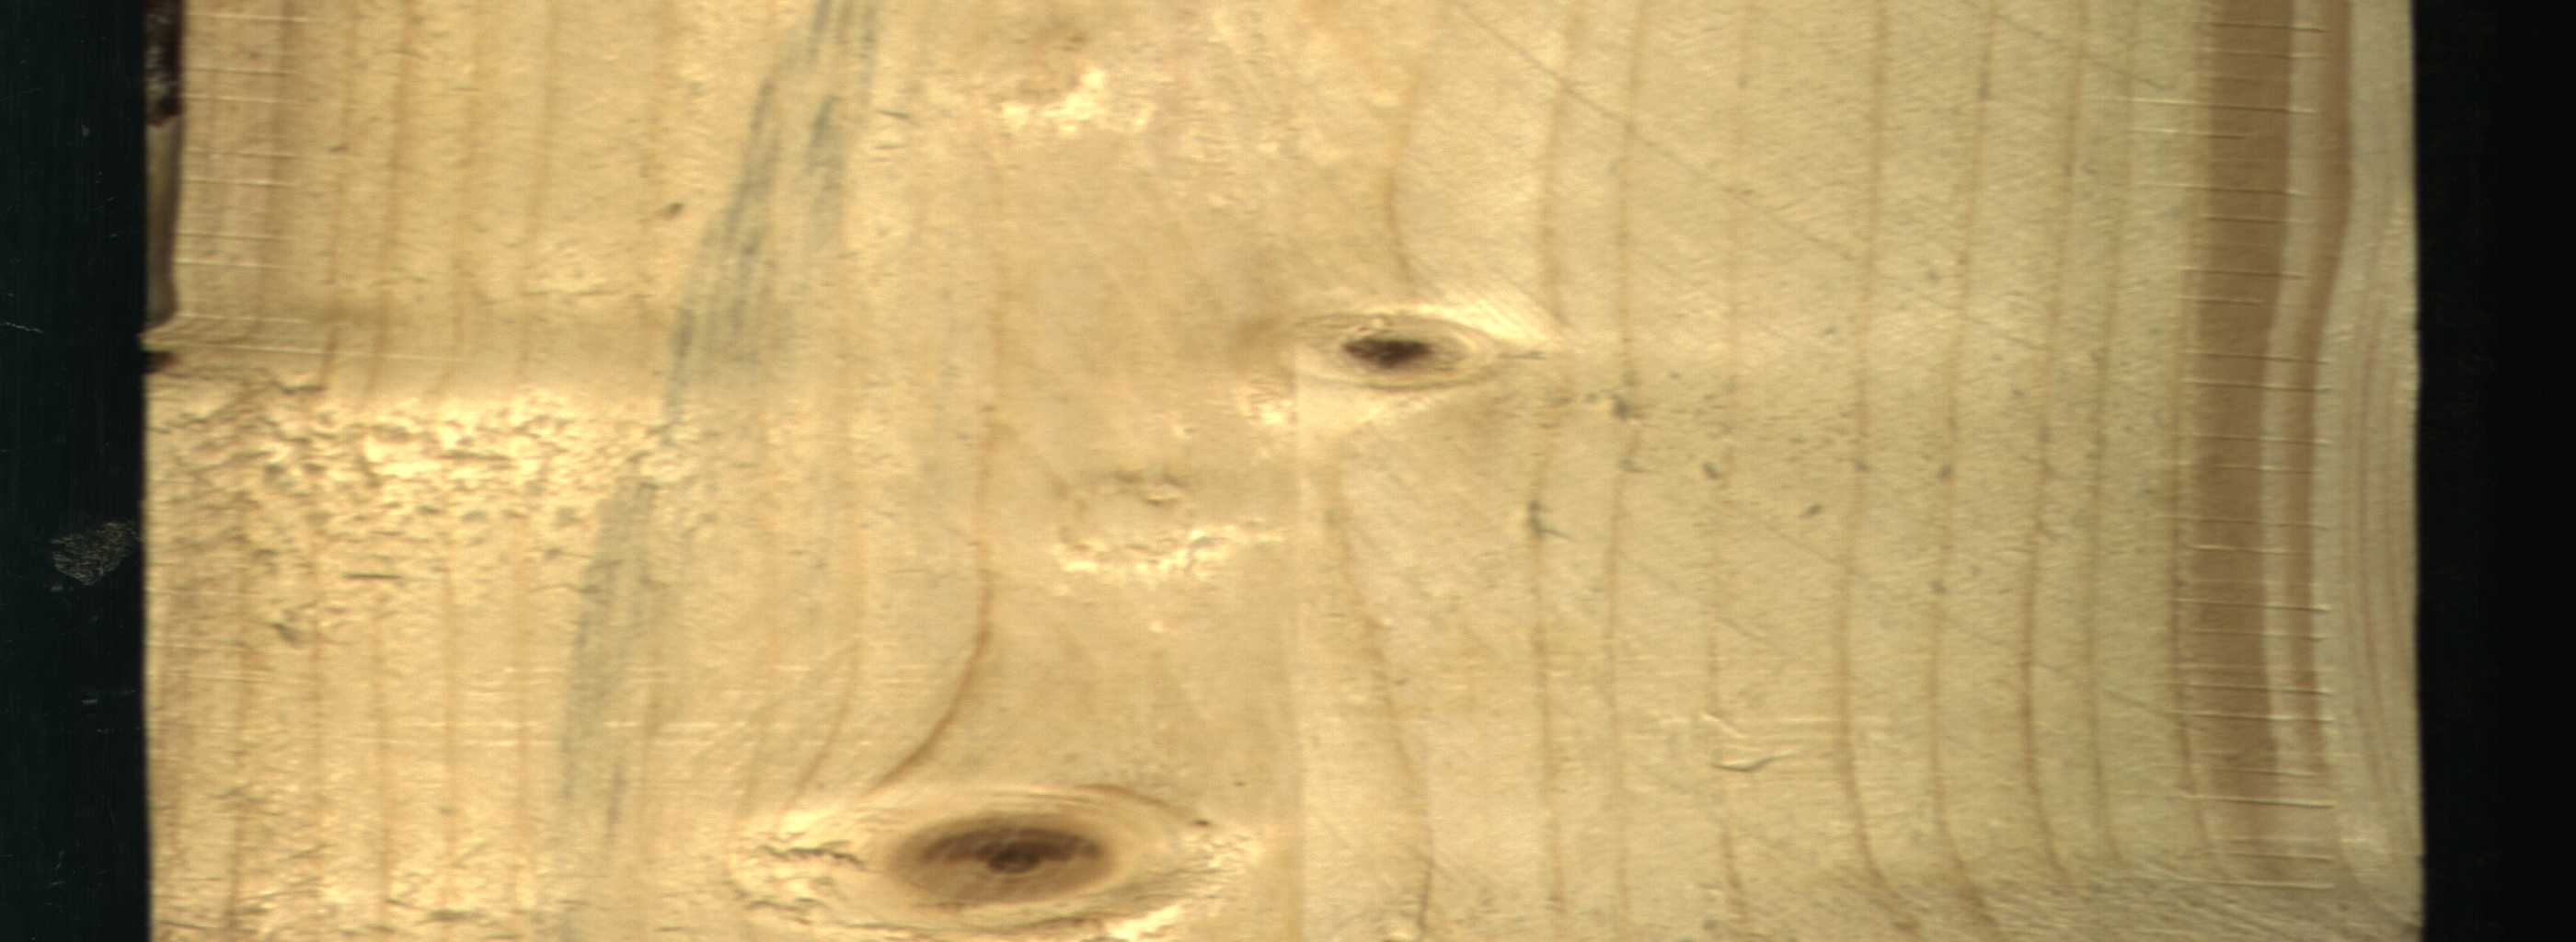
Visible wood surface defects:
Blue_Stain
resin
Quartzity
Live_Knot
Live_Knot
Live_Knot